Question: I am adding new forms to my DOM dynamically, but the thing is that my code only captures first dynamically added element and not the one.
This is my code. The screenshot below also explains everything.
Screenshot:
'''
$('#buildyourform').on('click', '.remove_dyn_summary', function() {
var $txtarea = $(this).closest('b').find('.new_dyn_summary').val(); // this part is wrong
alert($txtarea)
});
'''
P.S. my business logic doesnt allow me to add incrementing numbers in classes or something.
'.last()' or ':last' didnt work for me I guess because elements were added dynamically.
I am probably missing something very simple..
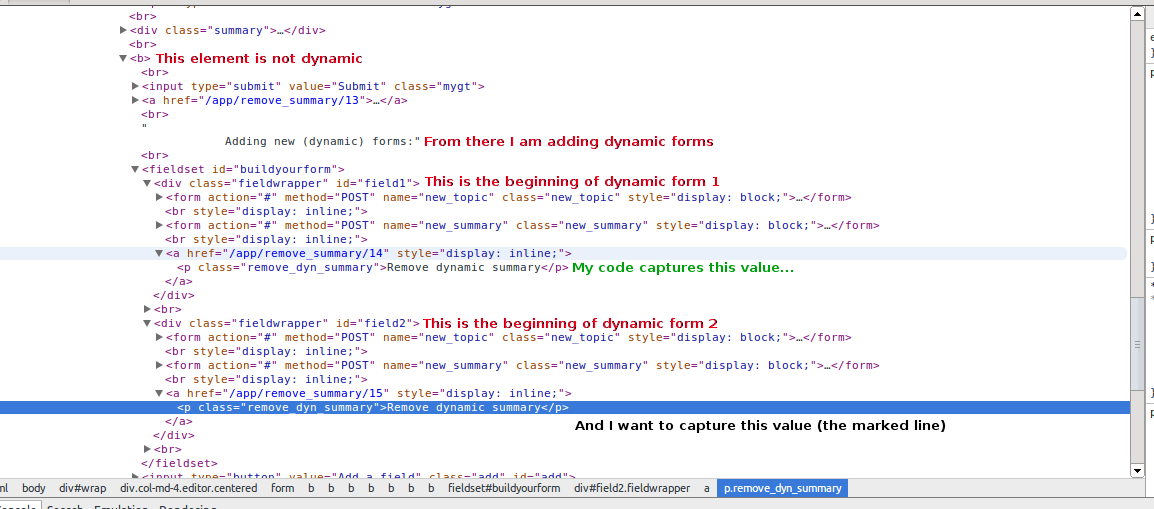
Answer: Use event delegation.
'''
$(document).on('click','#buildyourform:last p.remove_dyn_summary', function() {
var $txtarea = $(this).parent().prev().prev().children('textarea.new_dyn_summary').val();
alert($txtarea);
});
'''
Try the above.